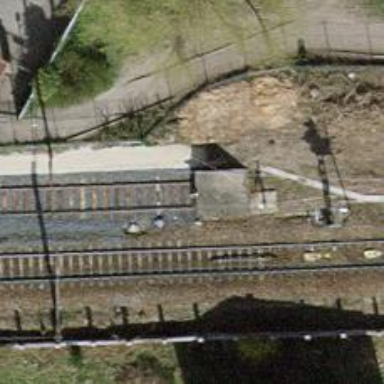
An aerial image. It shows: Railway buffer stop.